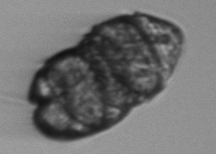
Label: Margalefidinium